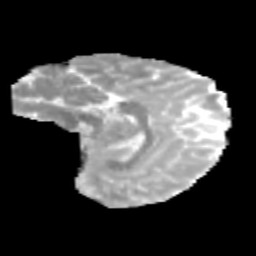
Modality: MD
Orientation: sagittal
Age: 9
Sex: male
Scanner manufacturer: siemens
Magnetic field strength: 3 T
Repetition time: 3.8 s
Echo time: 0.07 s